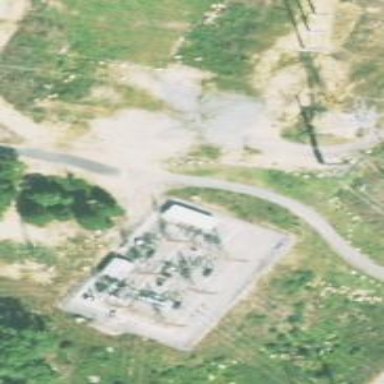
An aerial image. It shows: Switch for power supply.